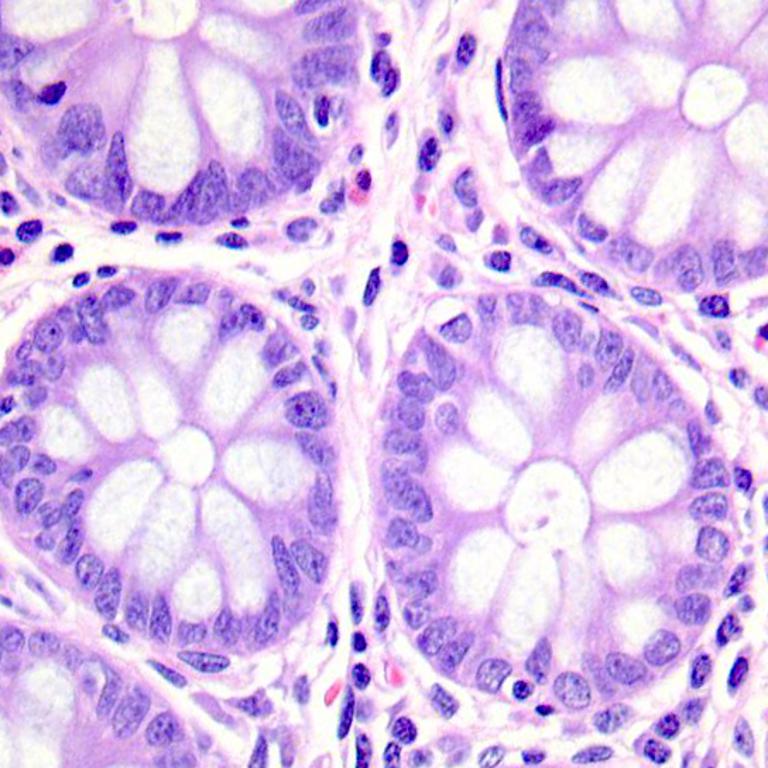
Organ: colon
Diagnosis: benign